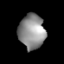
Tissue: lung
Cell type: Epithelial cells
Senescence score: 0.2073
Nuclear area (px): 884
Mean DAPI intensity: 142.546